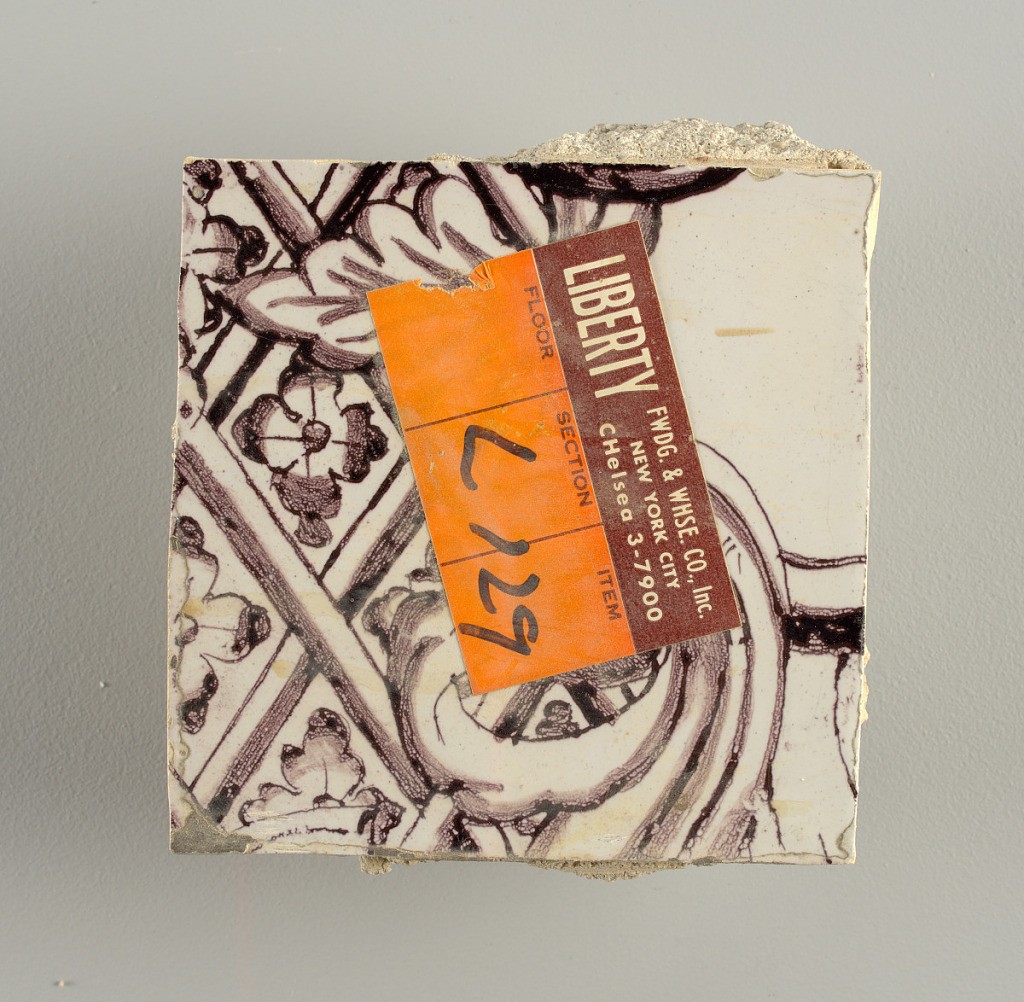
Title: Wall facing
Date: ca. 1725
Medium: Tin-glazed earthenware, underglaze
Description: Horizontal rectangle.  Thirty-seven tiles wide and twenty-one high with opening for door or window nineteen and one-half tiles high and twelve wide.  To left and right of opening, centered canopy above. Left, woman representing Hope, right, a sculputure urn.  Centered above opening, a mascaron.  Arabesque design of foliage.